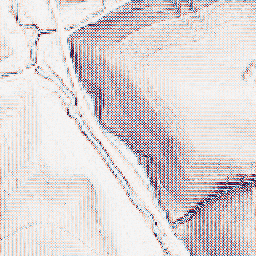
Category: wavelet
Decomposition family: wavelet_dwt
Decomposition parameters: wavelet: haar
level: 1
Upsampling method: regularized
Upsampling parameters: scale: 2
lambda_reg: 0.01
Upsampling scale: 2